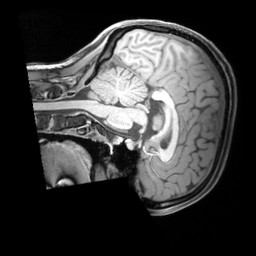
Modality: T1w
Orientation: sagittal
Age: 27
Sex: female
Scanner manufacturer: siemens
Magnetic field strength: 3 T
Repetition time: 1.97 s
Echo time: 0.00206 s